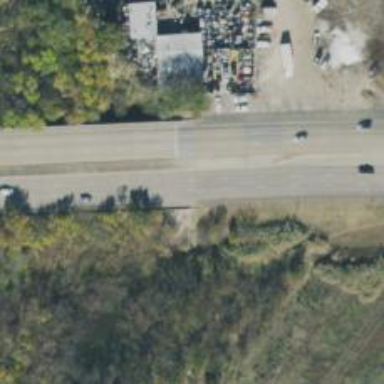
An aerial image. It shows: Primary highway bridge.